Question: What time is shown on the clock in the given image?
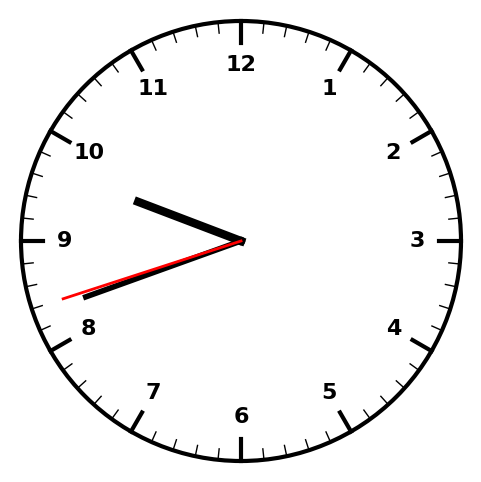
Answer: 09:41:42